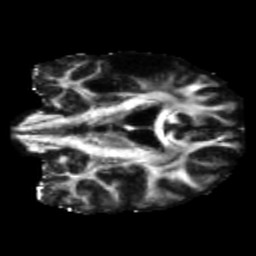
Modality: FA
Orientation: coronal
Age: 66
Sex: male
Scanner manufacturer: siemens
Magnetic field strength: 3 T
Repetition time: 5.47 s
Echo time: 0.0854 s